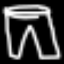
Label: pants